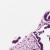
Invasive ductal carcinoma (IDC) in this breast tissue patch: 0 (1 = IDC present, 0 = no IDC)